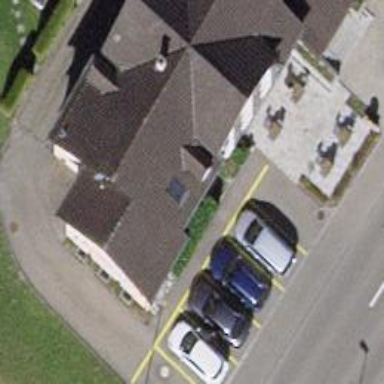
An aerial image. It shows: Bakery.